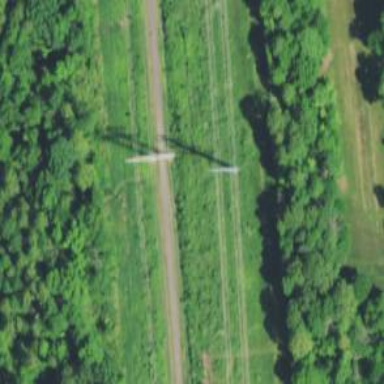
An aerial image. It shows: Lattice structure tower used for power transmission.